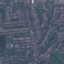
Label: Residential